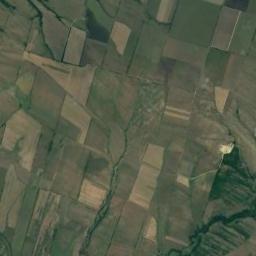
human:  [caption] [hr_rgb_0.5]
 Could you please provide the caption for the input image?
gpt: Many light green, Khaki, and brown mixed-sized rectangular farm fields .

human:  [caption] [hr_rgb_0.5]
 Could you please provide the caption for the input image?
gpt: Lots of rectangular farmlands of different sizes are on the ground .

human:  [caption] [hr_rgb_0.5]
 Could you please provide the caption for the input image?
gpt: There are lots of rectangular farmlands of different sizes and shades .

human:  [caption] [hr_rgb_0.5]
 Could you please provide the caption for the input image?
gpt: There are some light green and bare rectangular farmland .

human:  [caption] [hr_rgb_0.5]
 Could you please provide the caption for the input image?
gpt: There are some brown rectangular farmlands and yellow ones .